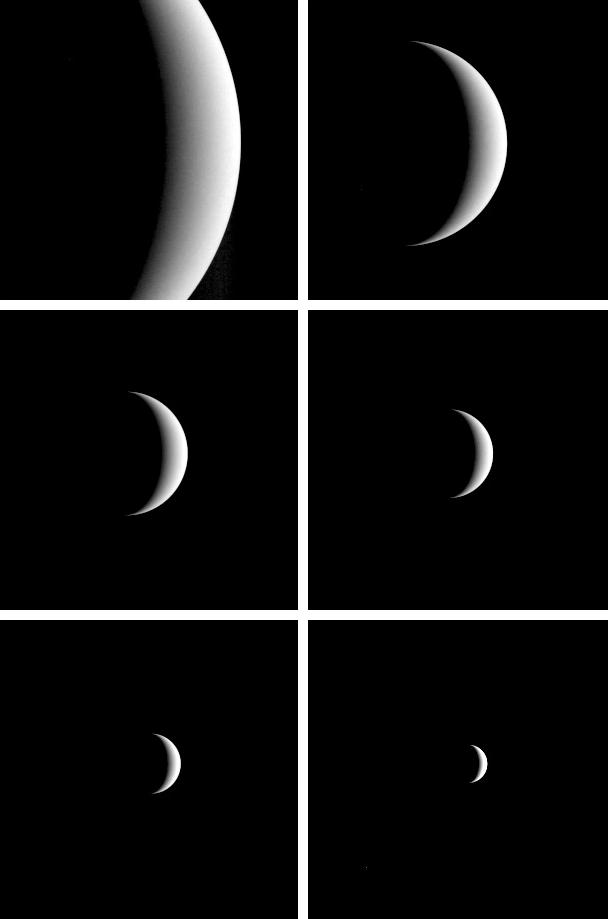
MESSENGER Bids Farewell to Venus Venus, MESSENGER